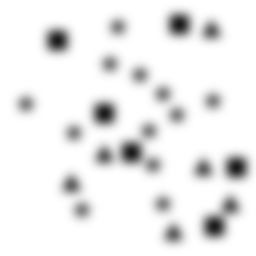
Squares: 6
Triangles: 6
Stars: 12
Total shapes: 24